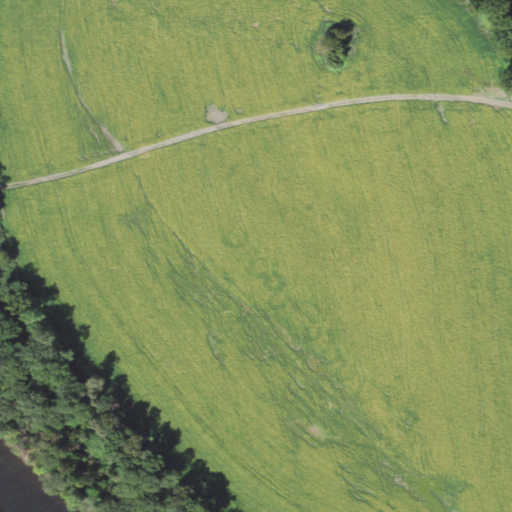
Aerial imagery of island in Pennsylvania named Little Hoover Island containing cultivated crops, mixed forest, open water, herbaceous wetlands, deciduous forest, grassland, and pasture